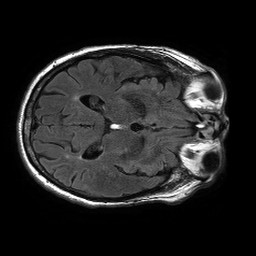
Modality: FLAIR
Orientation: axial
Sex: male
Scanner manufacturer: philips
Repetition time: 11 s
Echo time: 0.125 s